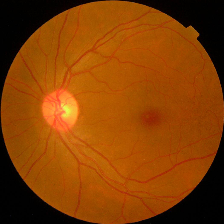
Diabetic retinopathy grade: No DR